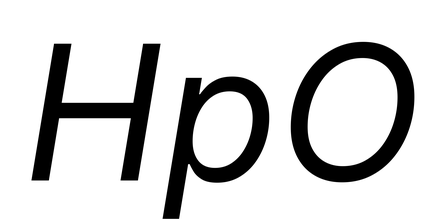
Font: Inter-Italic_Italic